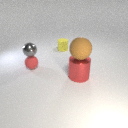
small red rubber sphere in front of small yellow rubber cylinder